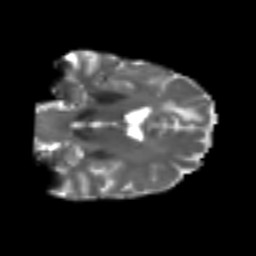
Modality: T2w
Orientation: coronal
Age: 40
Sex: female
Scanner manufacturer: siemens
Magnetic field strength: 3 T
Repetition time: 4.987 s
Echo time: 0.0792 s